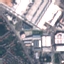
Land use / land cover: Industrial